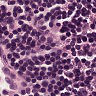
Metastatic tissue present: no